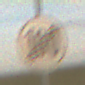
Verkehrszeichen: EndeGeschwindigkeit100
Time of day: SunriseSunset
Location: Outdoor (Nature)
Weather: PartlyCloudy
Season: NotSpecified
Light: Natural